Field crop: maize
Growth stage: 1
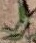
Species: atriplex